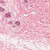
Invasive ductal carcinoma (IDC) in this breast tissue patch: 0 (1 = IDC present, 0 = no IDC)